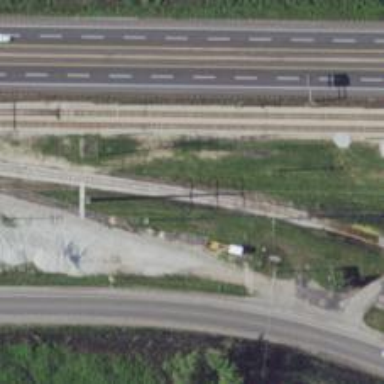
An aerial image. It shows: Railway siding with rails.